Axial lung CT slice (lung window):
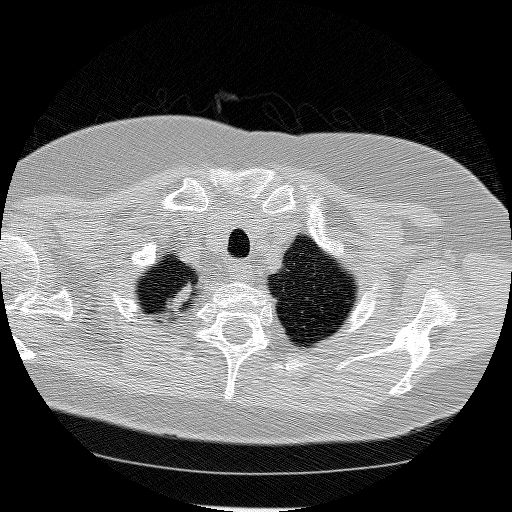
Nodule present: no